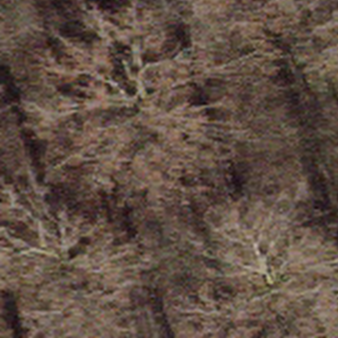
Label: other